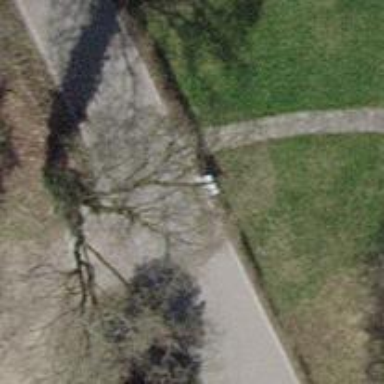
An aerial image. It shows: Pebblestone path.